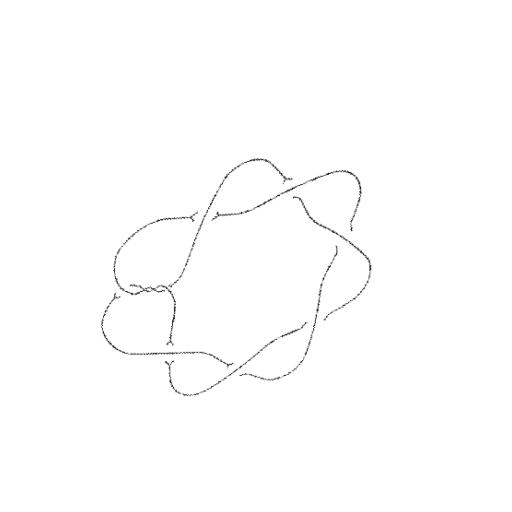
Crossing number: 10